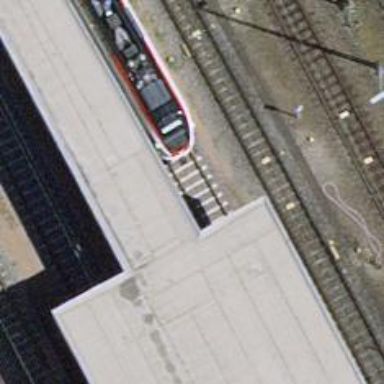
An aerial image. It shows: Railway buffer stop.